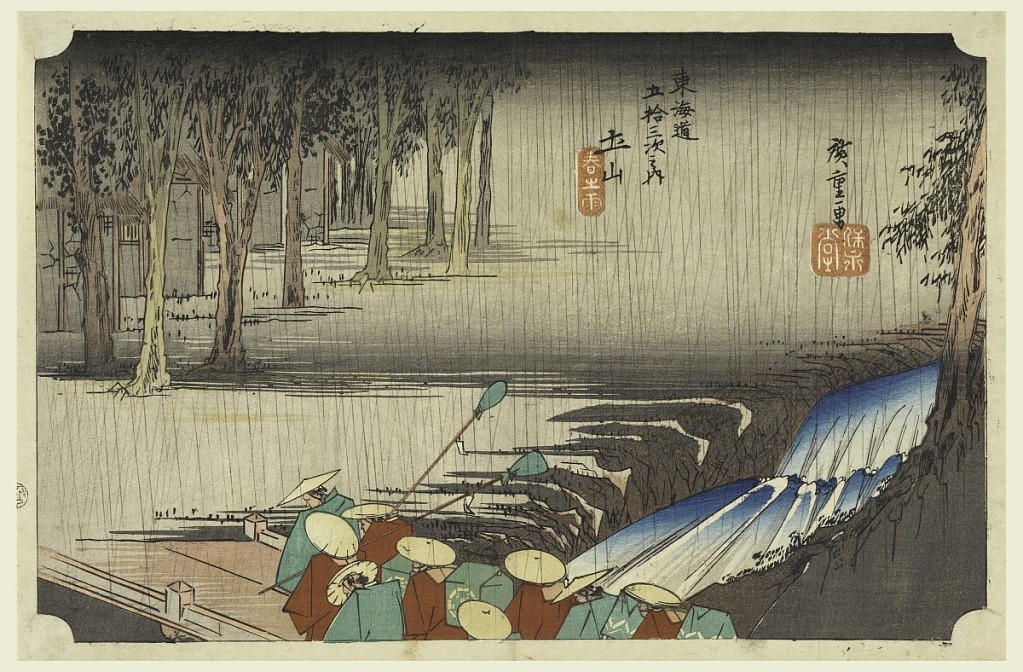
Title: Tsuchi-yama, Spring Rain, in The Fifty-Three Stations of the Tokaido Road (Tokaido Gojusan Tsugi-no Uchi)
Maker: Ando Hiroshige, Japanese, 1797–1858
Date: ca. 1834
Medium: Woodblock print (ukiyo-e) on mulberry paper (washi), ink with color
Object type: Print
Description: Daimyo procession crossing a bridge over torrent in heavy rain towards village. Far left, village screened by row of trees.